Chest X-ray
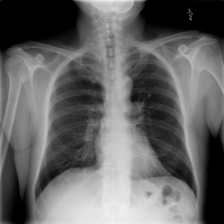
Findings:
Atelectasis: negative
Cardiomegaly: negative
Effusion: negative
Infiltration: negative
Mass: negative
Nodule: negative
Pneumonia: negative
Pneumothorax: negative
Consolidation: negative
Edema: negative
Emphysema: negative
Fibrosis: negative
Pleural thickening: negative
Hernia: negative